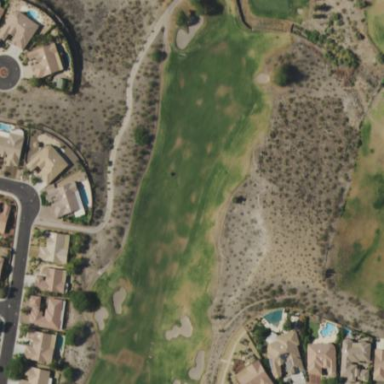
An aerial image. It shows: Rough grassy area used for golf.